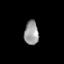
Tissue: prostate
Cell type: Myeloid cells
Senescence score: 0.3191
Nuclear area (px): 337
Mean DAPI intensity: 153.944